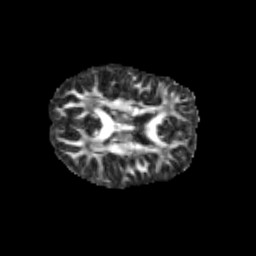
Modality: FA
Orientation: axial
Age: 11
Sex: female
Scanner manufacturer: siemens
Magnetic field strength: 3 T
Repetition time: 3.8 s
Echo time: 0.07 s